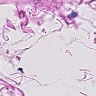
Metastatic tissue present: no